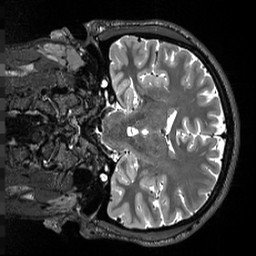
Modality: T2w
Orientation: coronal
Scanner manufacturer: siemens
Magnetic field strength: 3 T
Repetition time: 3.2 s
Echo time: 0.564 s